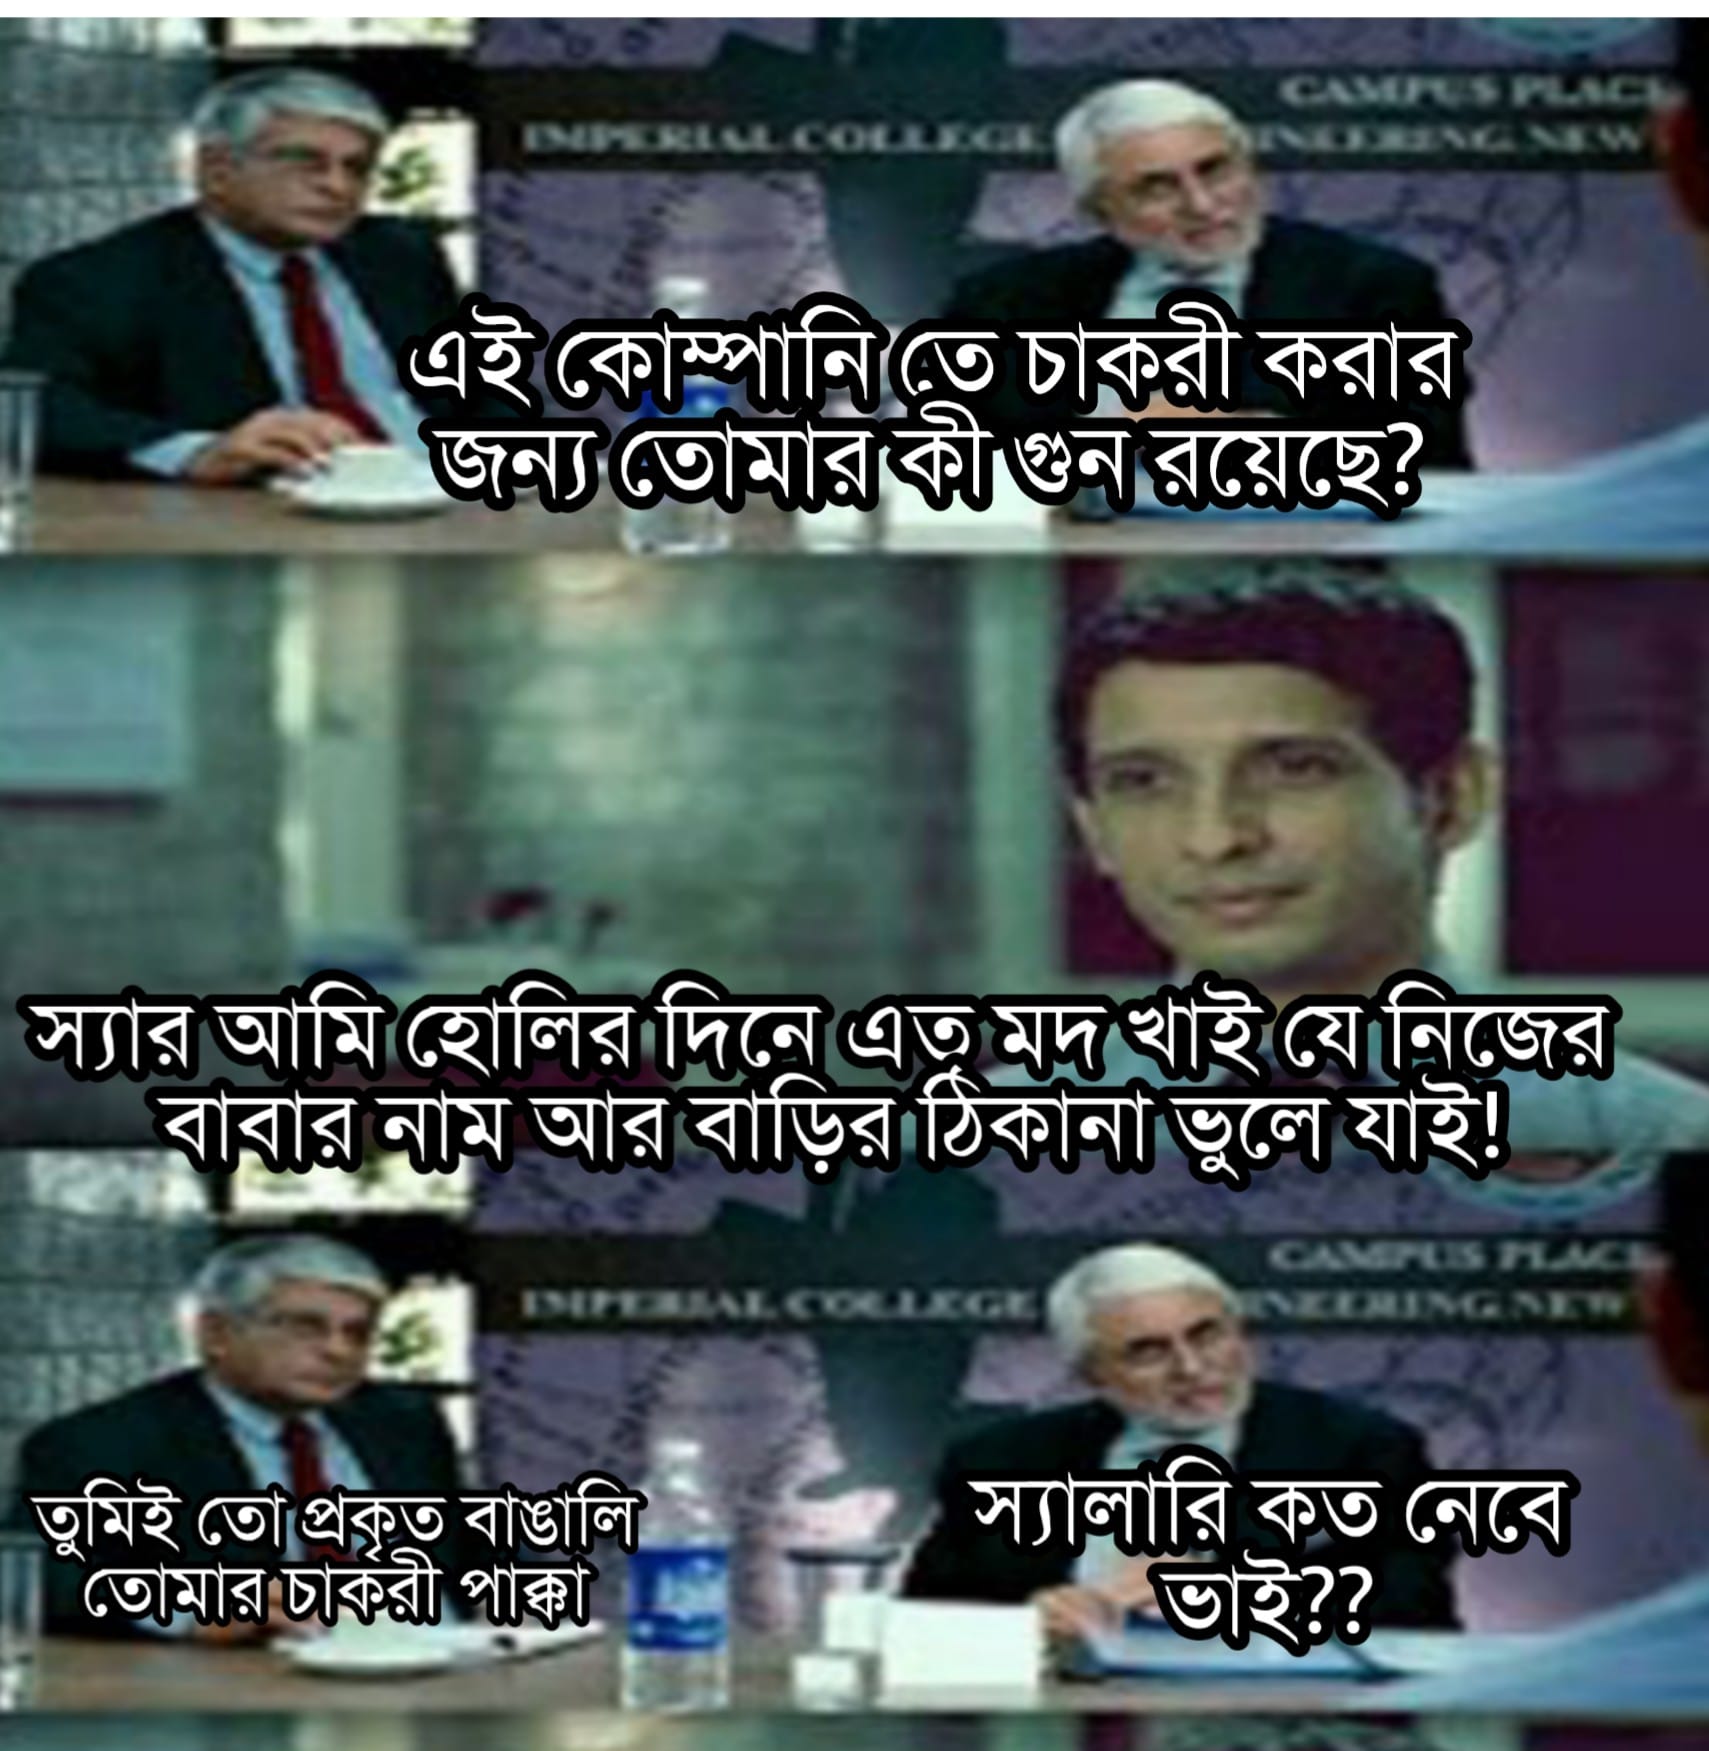
Caption: এই কোম্পানি তে চাকরী করার জন্য তোমার কী গুন রয়েছে ?    স্যার আমি হোলির দিনে এত মদ খাই যে নিজের বাবার নাম আর বাড়ির ঠিকানা ভুলে যাই !    তুমিই তো প্রকৃত বাঙালি তোমার চাকরী পাক্কা    স্যালারি কত নেবে ভাই??
Label: non-hate